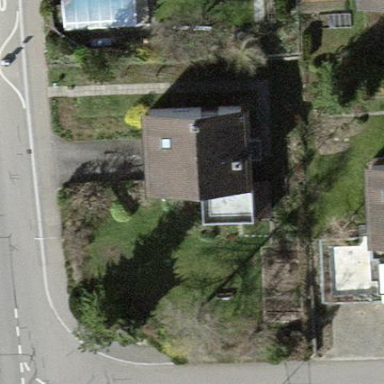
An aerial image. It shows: Gabled house with roof tiles.